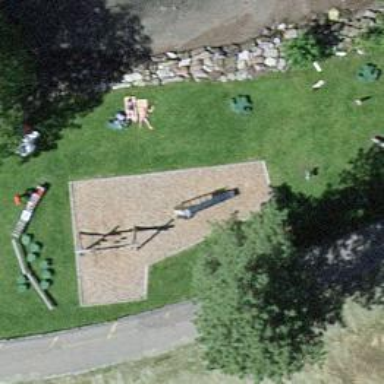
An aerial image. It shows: Red bench.